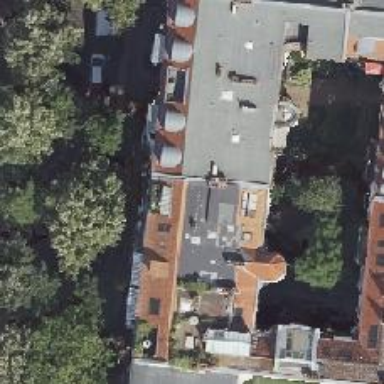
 featuring roof made of roof tiles in double saltbox shape."